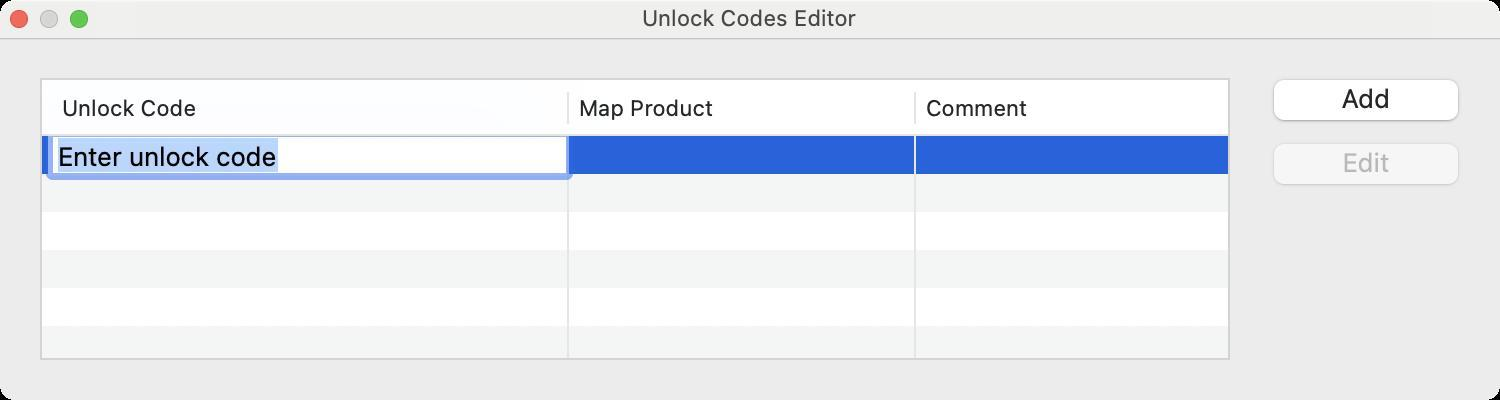
Accessibility tree:
{"name": "Unlock_Codes_Editor", "role": "AXWindow", "description": null, "role_description": "плавуче вікно", "value": null, "position": "290.00;327.00", "size": "750;200", "children": [{"name": null, "role": "AXScrollArea", "description": null, "role_description": "область прокручування", "value": null, "position": "20.00;39.00", "size": "595;141", "children": [{"name": null, "role": "AXTable", "description": null, "role_description": "таблиця", "value": null, "position": "21.00;68.00", "size": "593;111", "children": [{"name": null, "role": "AXRow", "description": null, "role_description": "рядок таблиці", "value": null, "position": "21.00;68.00", "size": "593;19", "children": [{"name": null, "role": "AXTextField", "description": null, "role_description": "текстове поле", "value": "Enter unlock code", "position": "27.00;69.00", "size": "256;17", "children": []}, {"name": null, "role": "AXTextField", "description": null, "role_description": "текстове поле", "value": "", "position": "285.50;69.00", "size": "170;17", "children": []}, {"name": null, "role": "AXTextField", "description": null, "role_description": "текстове поле", "value": "", "position": "459.00;69.00", "size": "149;17", "children": []}]}, {"name": null, "role": "AXColumn", "description": null, "role_description": "стовпчик", "value": null, "position": "21.00;68.00", "size": "264;111", "children": []}, {"name": null, "role": "AXColumn", "description": null, "role_description": "стовпчик", "value": null, "position": "284.50;68.00", "size": "174;111", "children": []}, {"name": null, "role": "AXColumn", "description": null, "role_description": "стовпчик", "value": null, "position": "458.00;68.00", "size": "156;111", "children": []}, {"name": null, "role": "AXGroup", "description": null, "role_description": "група", "value": null, "position": "21.00;40.00", "size": "593;28", "children": [{"name": "Unlock_Code", "role": "AXButton", "description": null, "role_description": "кнопка сортування", "value": null, "position": "21.00;40.00", "size": "264;28", "children": []}, {"name": "Map_Product", "role": "AXButton", "description": null, "role_description": "кнопка сортування", "value": null, "position": "284.50;40.00", "size": "174;28", "children": []}, {"name": "Comment", "role": "AXButton", "description": null, "role_description": "кнопка сортування", "value": null, "position": "458.00;40.00", "size": "156;28", "children": []}]}]}]}, {"name": "Add", "role": "AXButton", "description": null, "role_description": "кнопка", "value": null, "position": "630.00;35.00", "size": "106;32", "children": []}, {"name": "Edit", "role": "AXButton", "description": null, "role_description": "кнопка", "value": null, "position": "630.00;67.00", "size": "106;32", "children": []}, {"name": null, "role": "AXButton", "description": null, "role_description": "кнопка закривання", "value": null, "position": "3.00;5.00", "size": "13;9", "children": []}, {"name": null, "role": "AXButton", "description": null, "role_description": "кнопка оптимізації", "value": null, "position": "33.00;5.00", "size": "13;9", "children": [{"name": null, "role": "AXGroup", "description": null, "role_description": "група", "value": null, "position": "33.00;5.00", "size": "13;9", "children": [{"name": null, "role": "AXGroup", "description": null, "role_description": "група", "value": null, "position": "33.00;5.00", "size": "13;9", "children": []}]}]}, {"name": null, "role": "AXButton", "description": null, "role_description": "кнопка згортання", "value": null, "position": "18.00;5.00", "size": "13;9", "children": []}, {"name": null, "role": "AXStaticText", "description": null, "role_description": "текст", "value": "Unlock Codes Editor", "position": "319.00;2.00", "size": "112;14", "children": []}]}